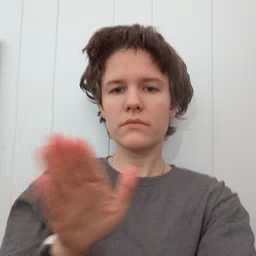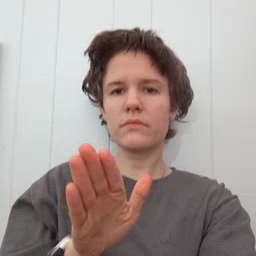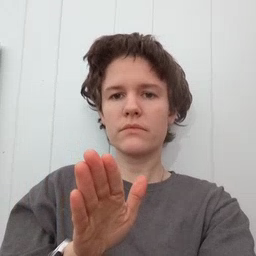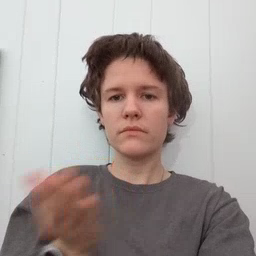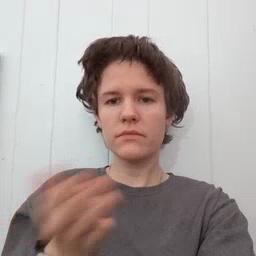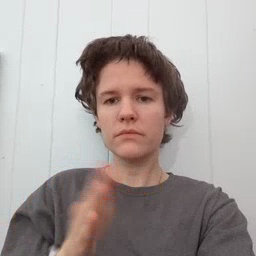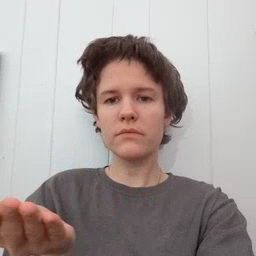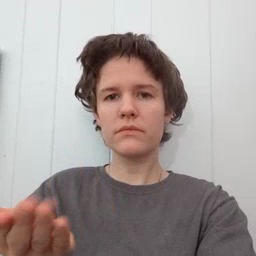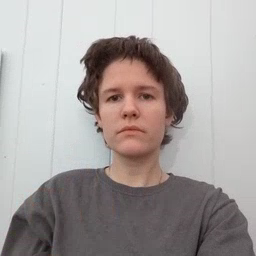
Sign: book